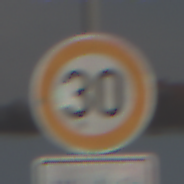
Verkehrszeichen: Geschwindigkeit30
Zusatzzeichen unten: HinweisDurchVerbaleAngabe10
Umgebung: Outdoor, Nature
Tageszeit: SunriseSunset
Wetter: PartlyCloudy
Licht: Natural
Jahreszeit: NotSpecified
Kontrast: LowContrast